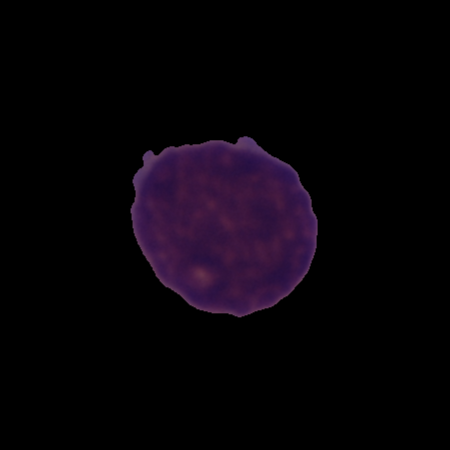
Label: cancer